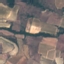
Land use / land cover class: PermanentCrop